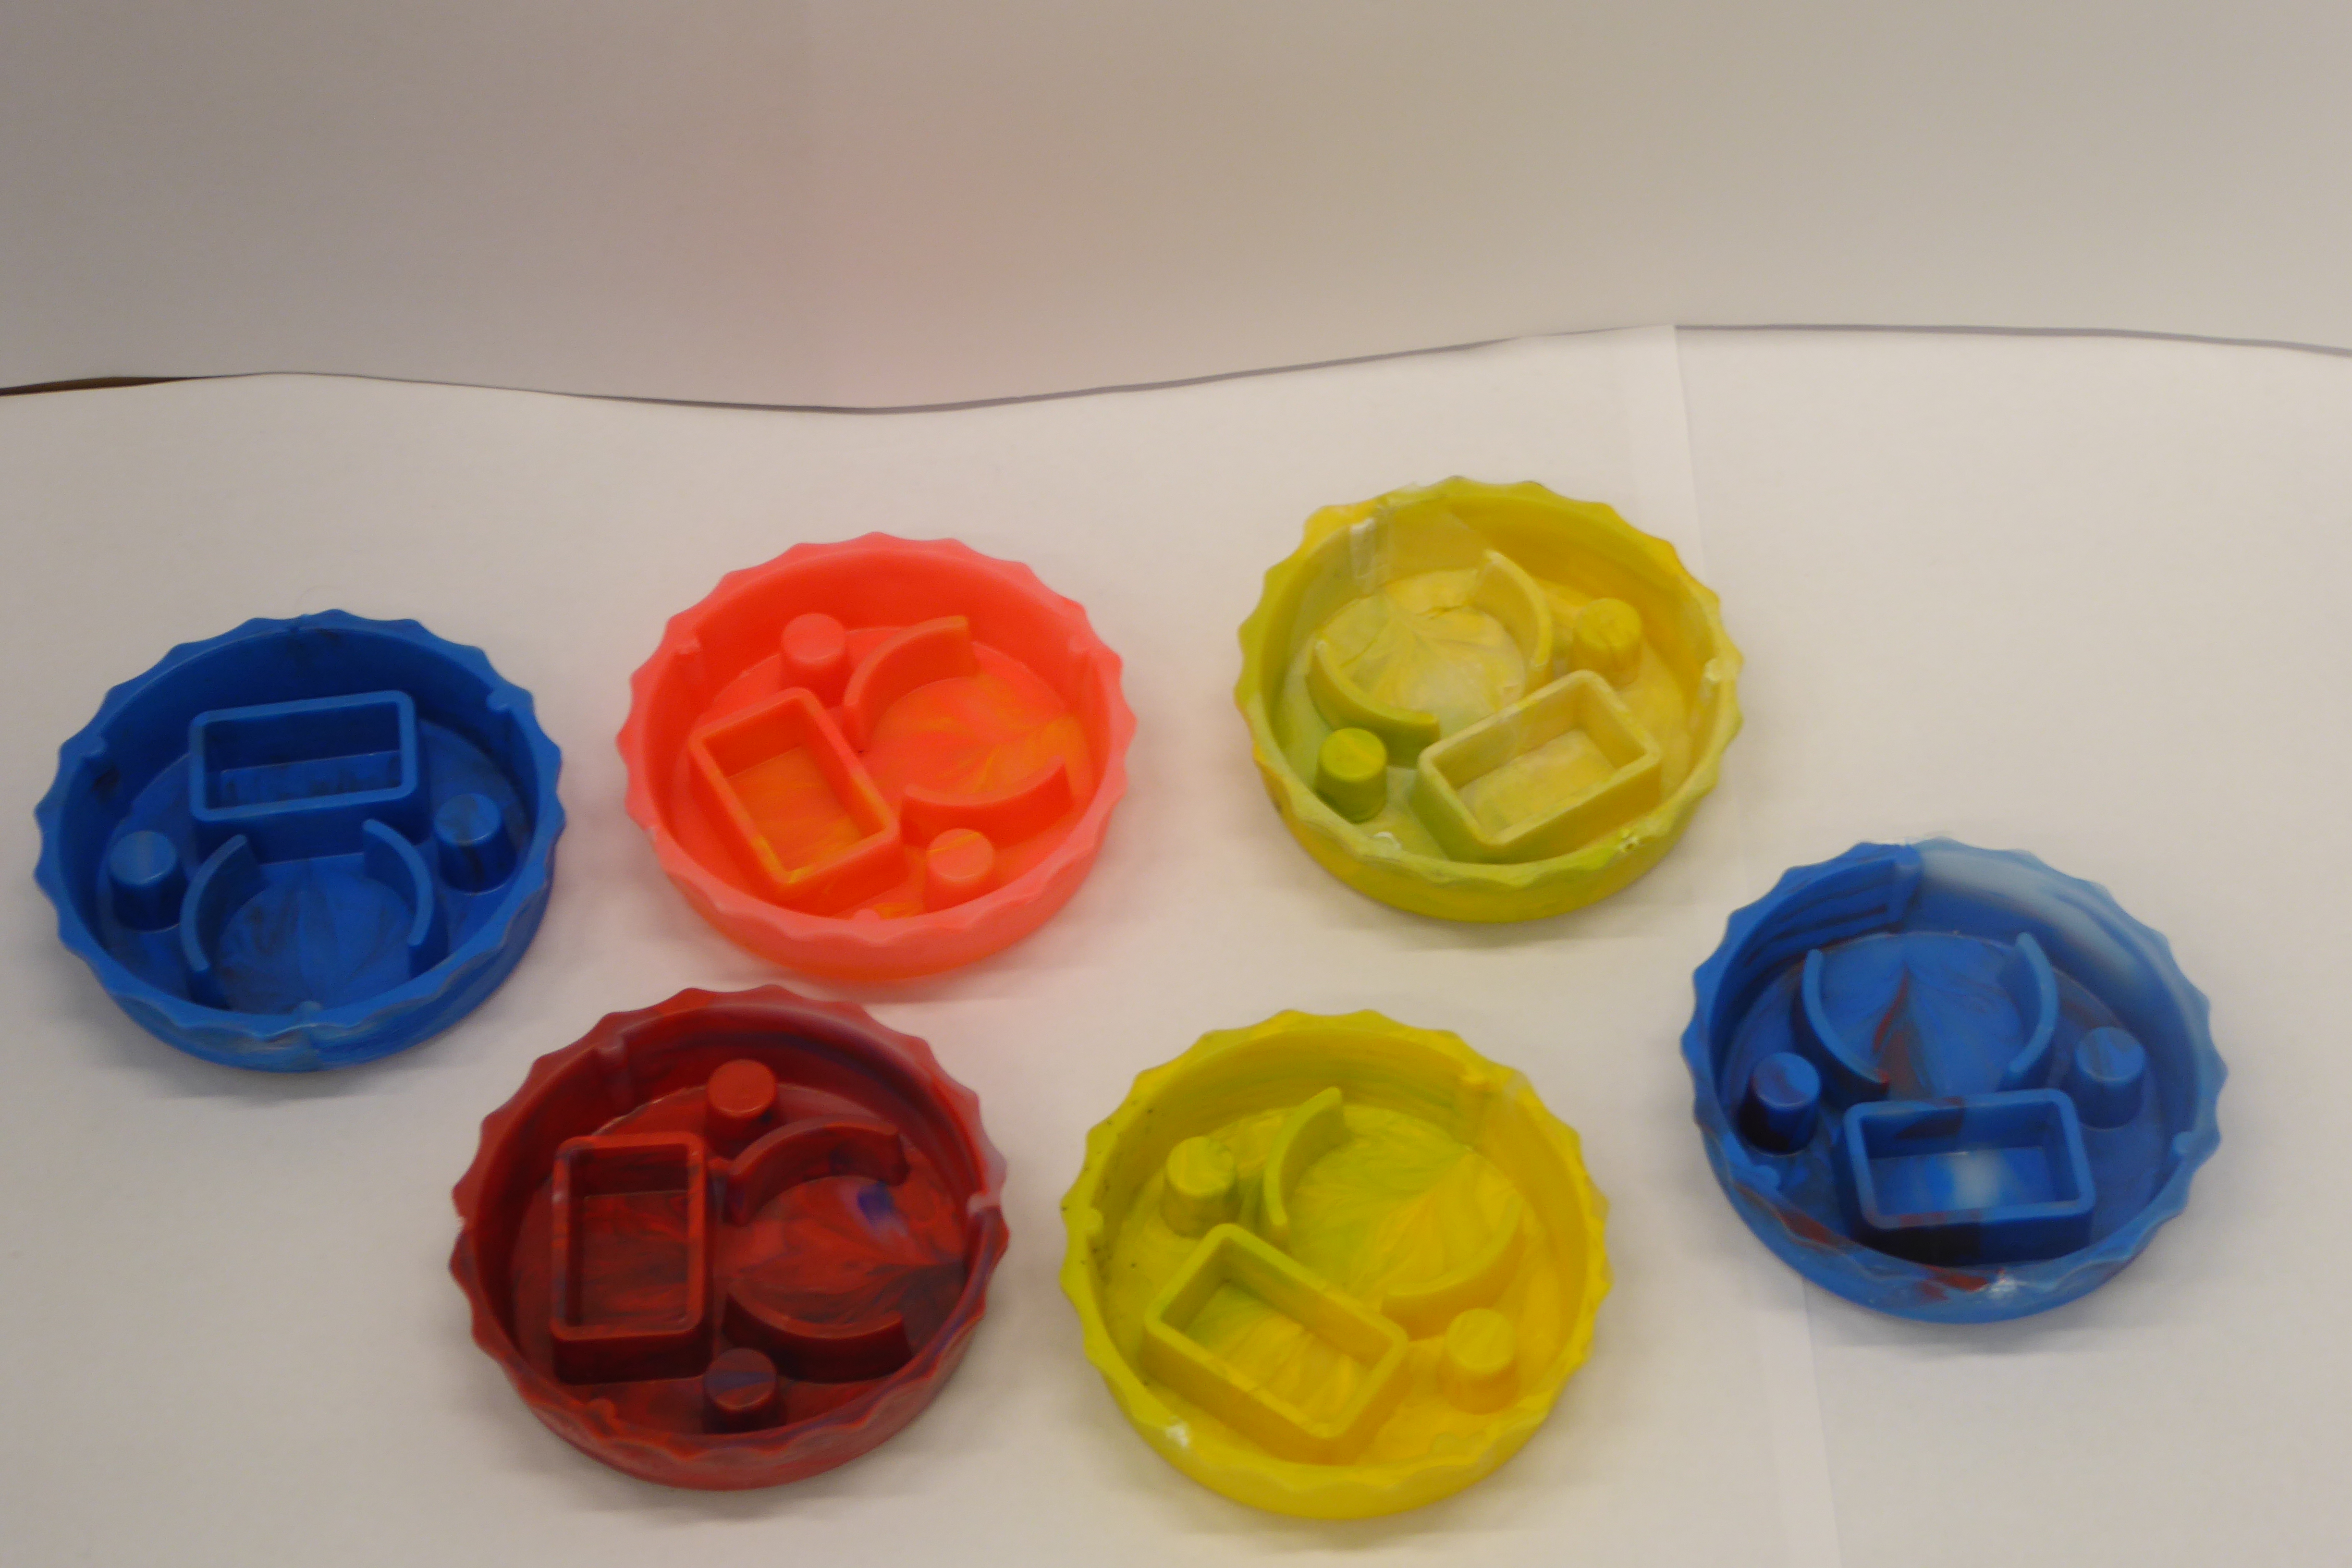
Label: Bottle Opener - Cover